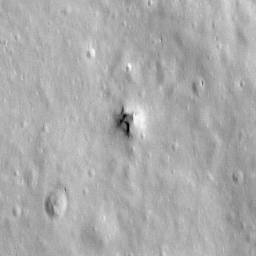
Pit: Stevinus 5
Host crater: Stevinus
Host type: impact_melt
Lunar coordinates: latitude -32.452, longitude 54.675